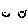
Label: smiley face